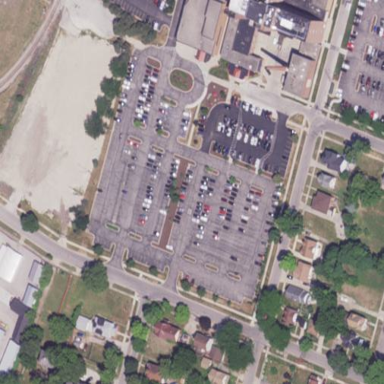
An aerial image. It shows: Paved parking area.